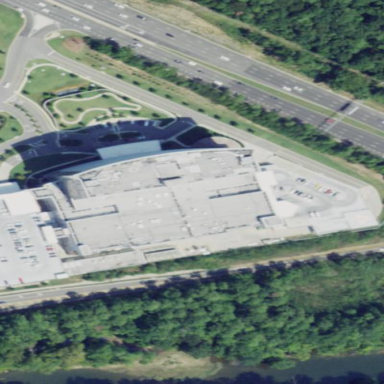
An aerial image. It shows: Hospital building.